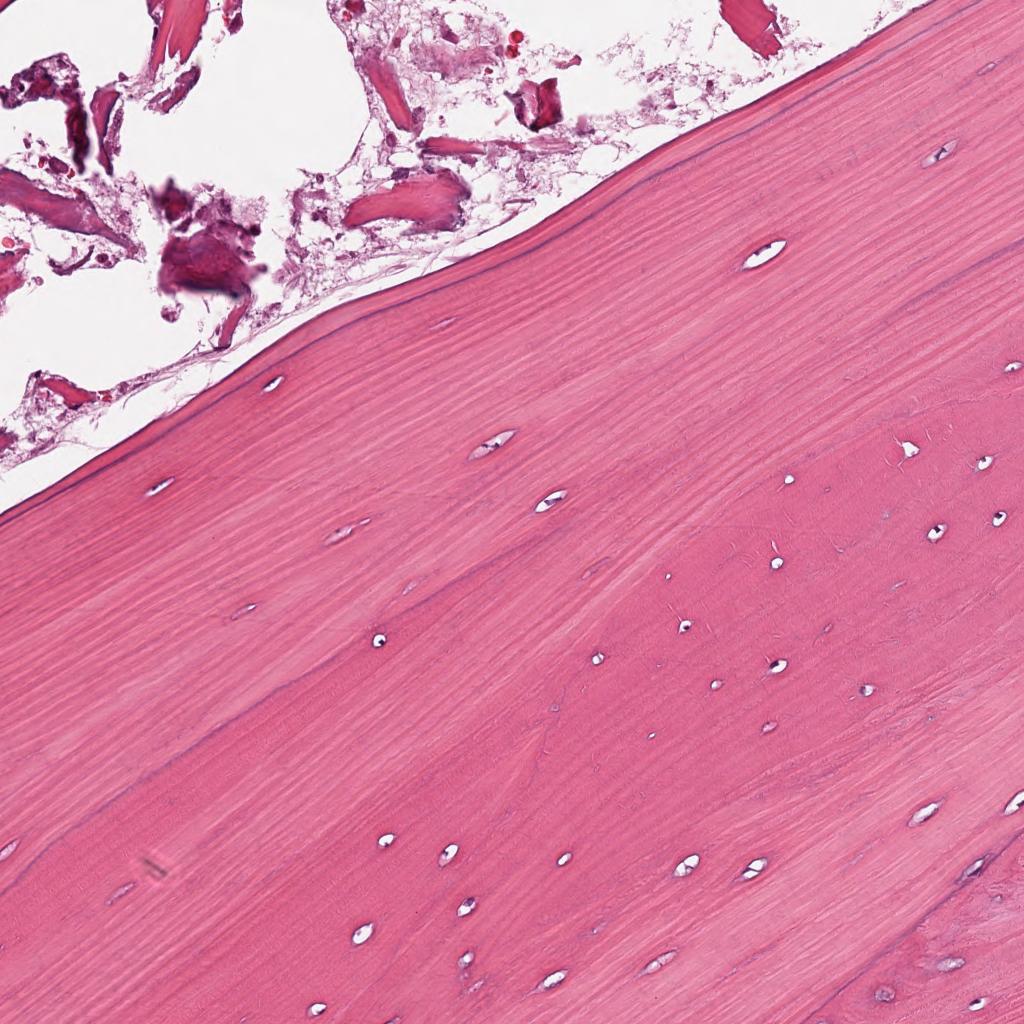
Label: Non-Tumor